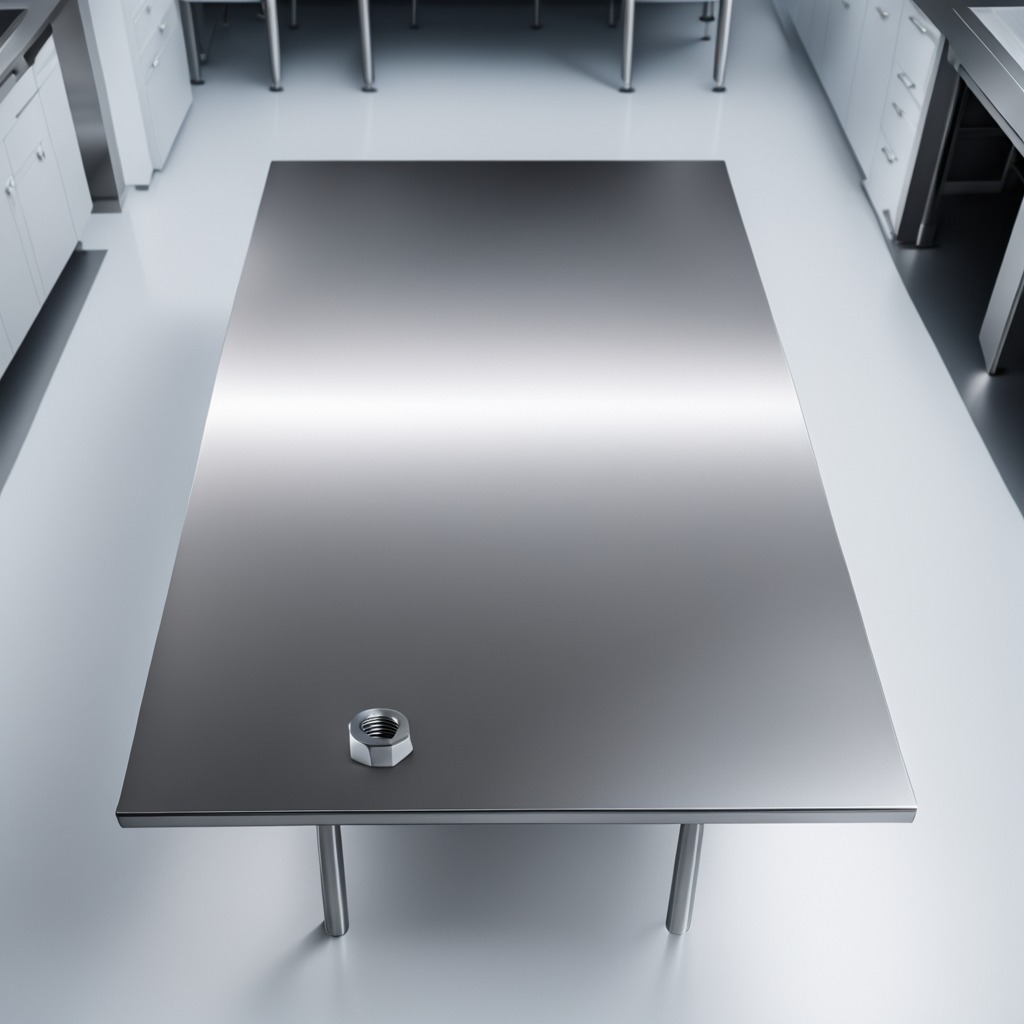
A metal nut lies on the stainless steel table in a high-end prototyping lab.